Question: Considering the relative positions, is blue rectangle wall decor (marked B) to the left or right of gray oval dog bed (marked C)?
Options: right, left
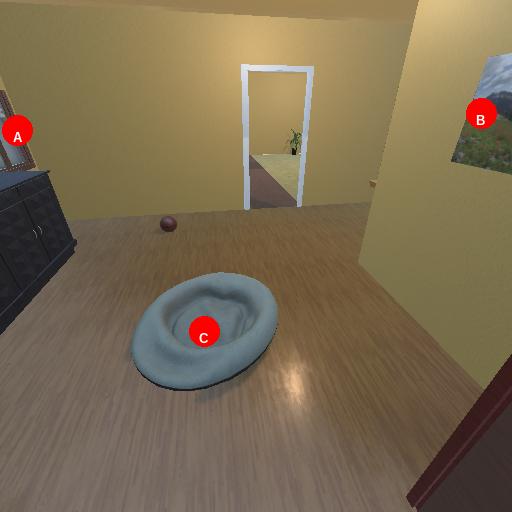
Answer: right